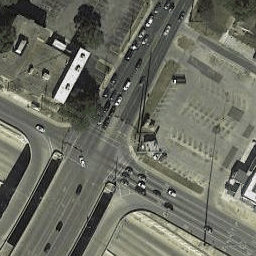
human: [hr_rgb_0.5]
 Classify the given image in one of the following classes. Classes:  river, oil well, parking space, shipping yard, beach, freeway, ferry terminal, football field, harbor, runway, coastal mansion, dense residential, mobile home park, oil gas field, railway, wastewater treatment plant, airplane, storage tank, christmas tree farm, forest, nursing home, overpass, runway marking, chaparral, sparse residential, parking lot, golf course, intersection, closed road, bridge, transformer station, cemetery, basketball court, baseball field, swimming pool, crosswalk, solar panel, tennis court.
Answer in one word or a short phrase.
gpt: intersection